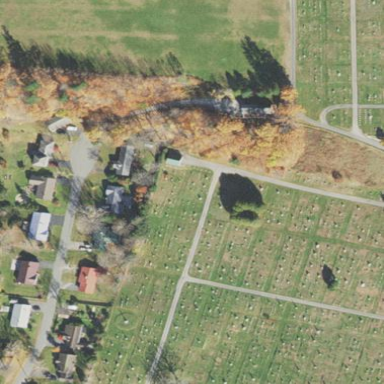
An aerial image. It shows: Cemetery or graveyard.